Interaction volume radius: 5 \u00c5
Interaction volume height: 45 \u00c5
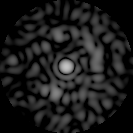
Disorder parameter: 0.8479